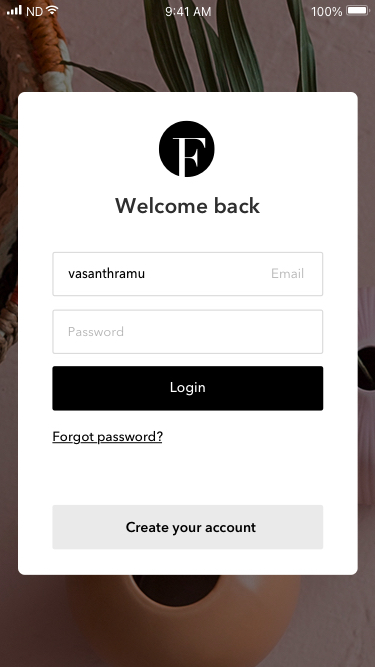
Text in this UI design:
Welcome back
Forgot password?
Create your account
Password
vasanthramu
Email
Login